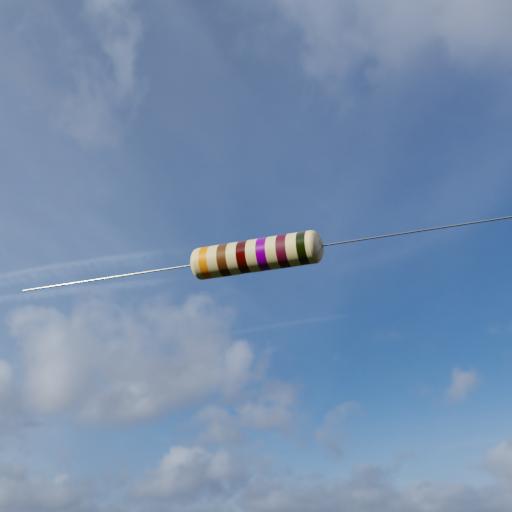
Resistor colour bands (in order): orange, brown, brown, violet, brown, black